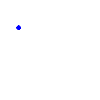
Particle: kaon